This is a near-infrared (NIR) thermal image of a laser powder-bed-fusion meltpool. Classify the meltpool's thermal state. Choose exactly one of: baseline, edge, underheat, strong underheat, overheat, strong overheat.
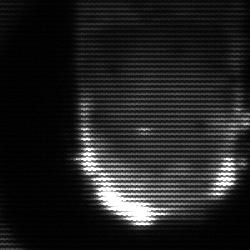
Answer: baseline